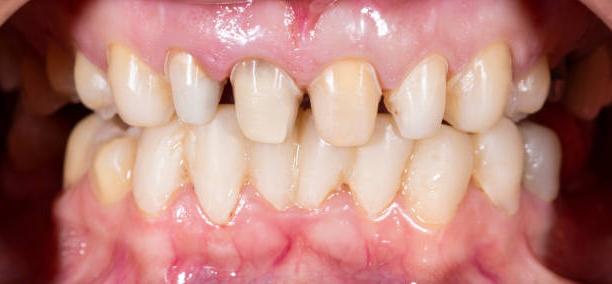
Condition: Gingivitis